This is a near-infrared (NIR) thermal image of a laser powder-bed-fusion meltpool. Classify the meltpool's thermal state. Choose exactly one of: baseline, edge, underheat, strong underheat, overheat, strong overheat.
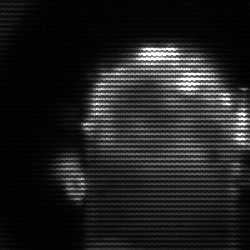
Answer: baseline